Interaction volume radius: 10 \u00c5
Interaction volume height: 20 \u00c5
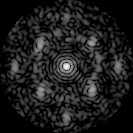
Disorder parameter: 0.5667